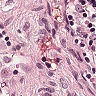
Metastatic tissue present: no